Interaction volume radius: 5 \u00c5
Interaction volume height: 15 \u00c5
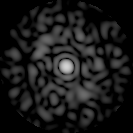
Disorder parameter: 0.8368